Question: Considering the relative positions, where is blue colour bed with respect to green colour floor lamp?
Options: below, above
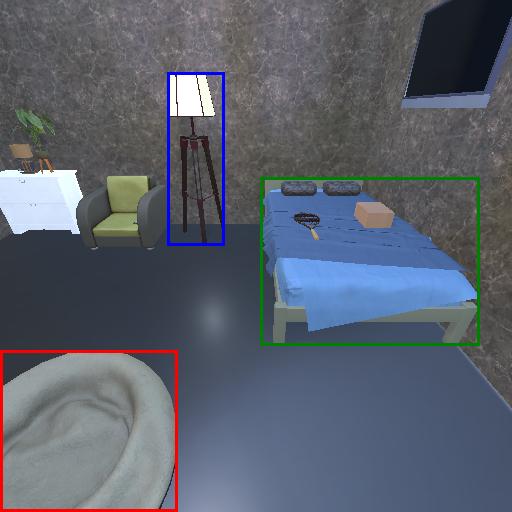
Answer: below